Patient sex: M
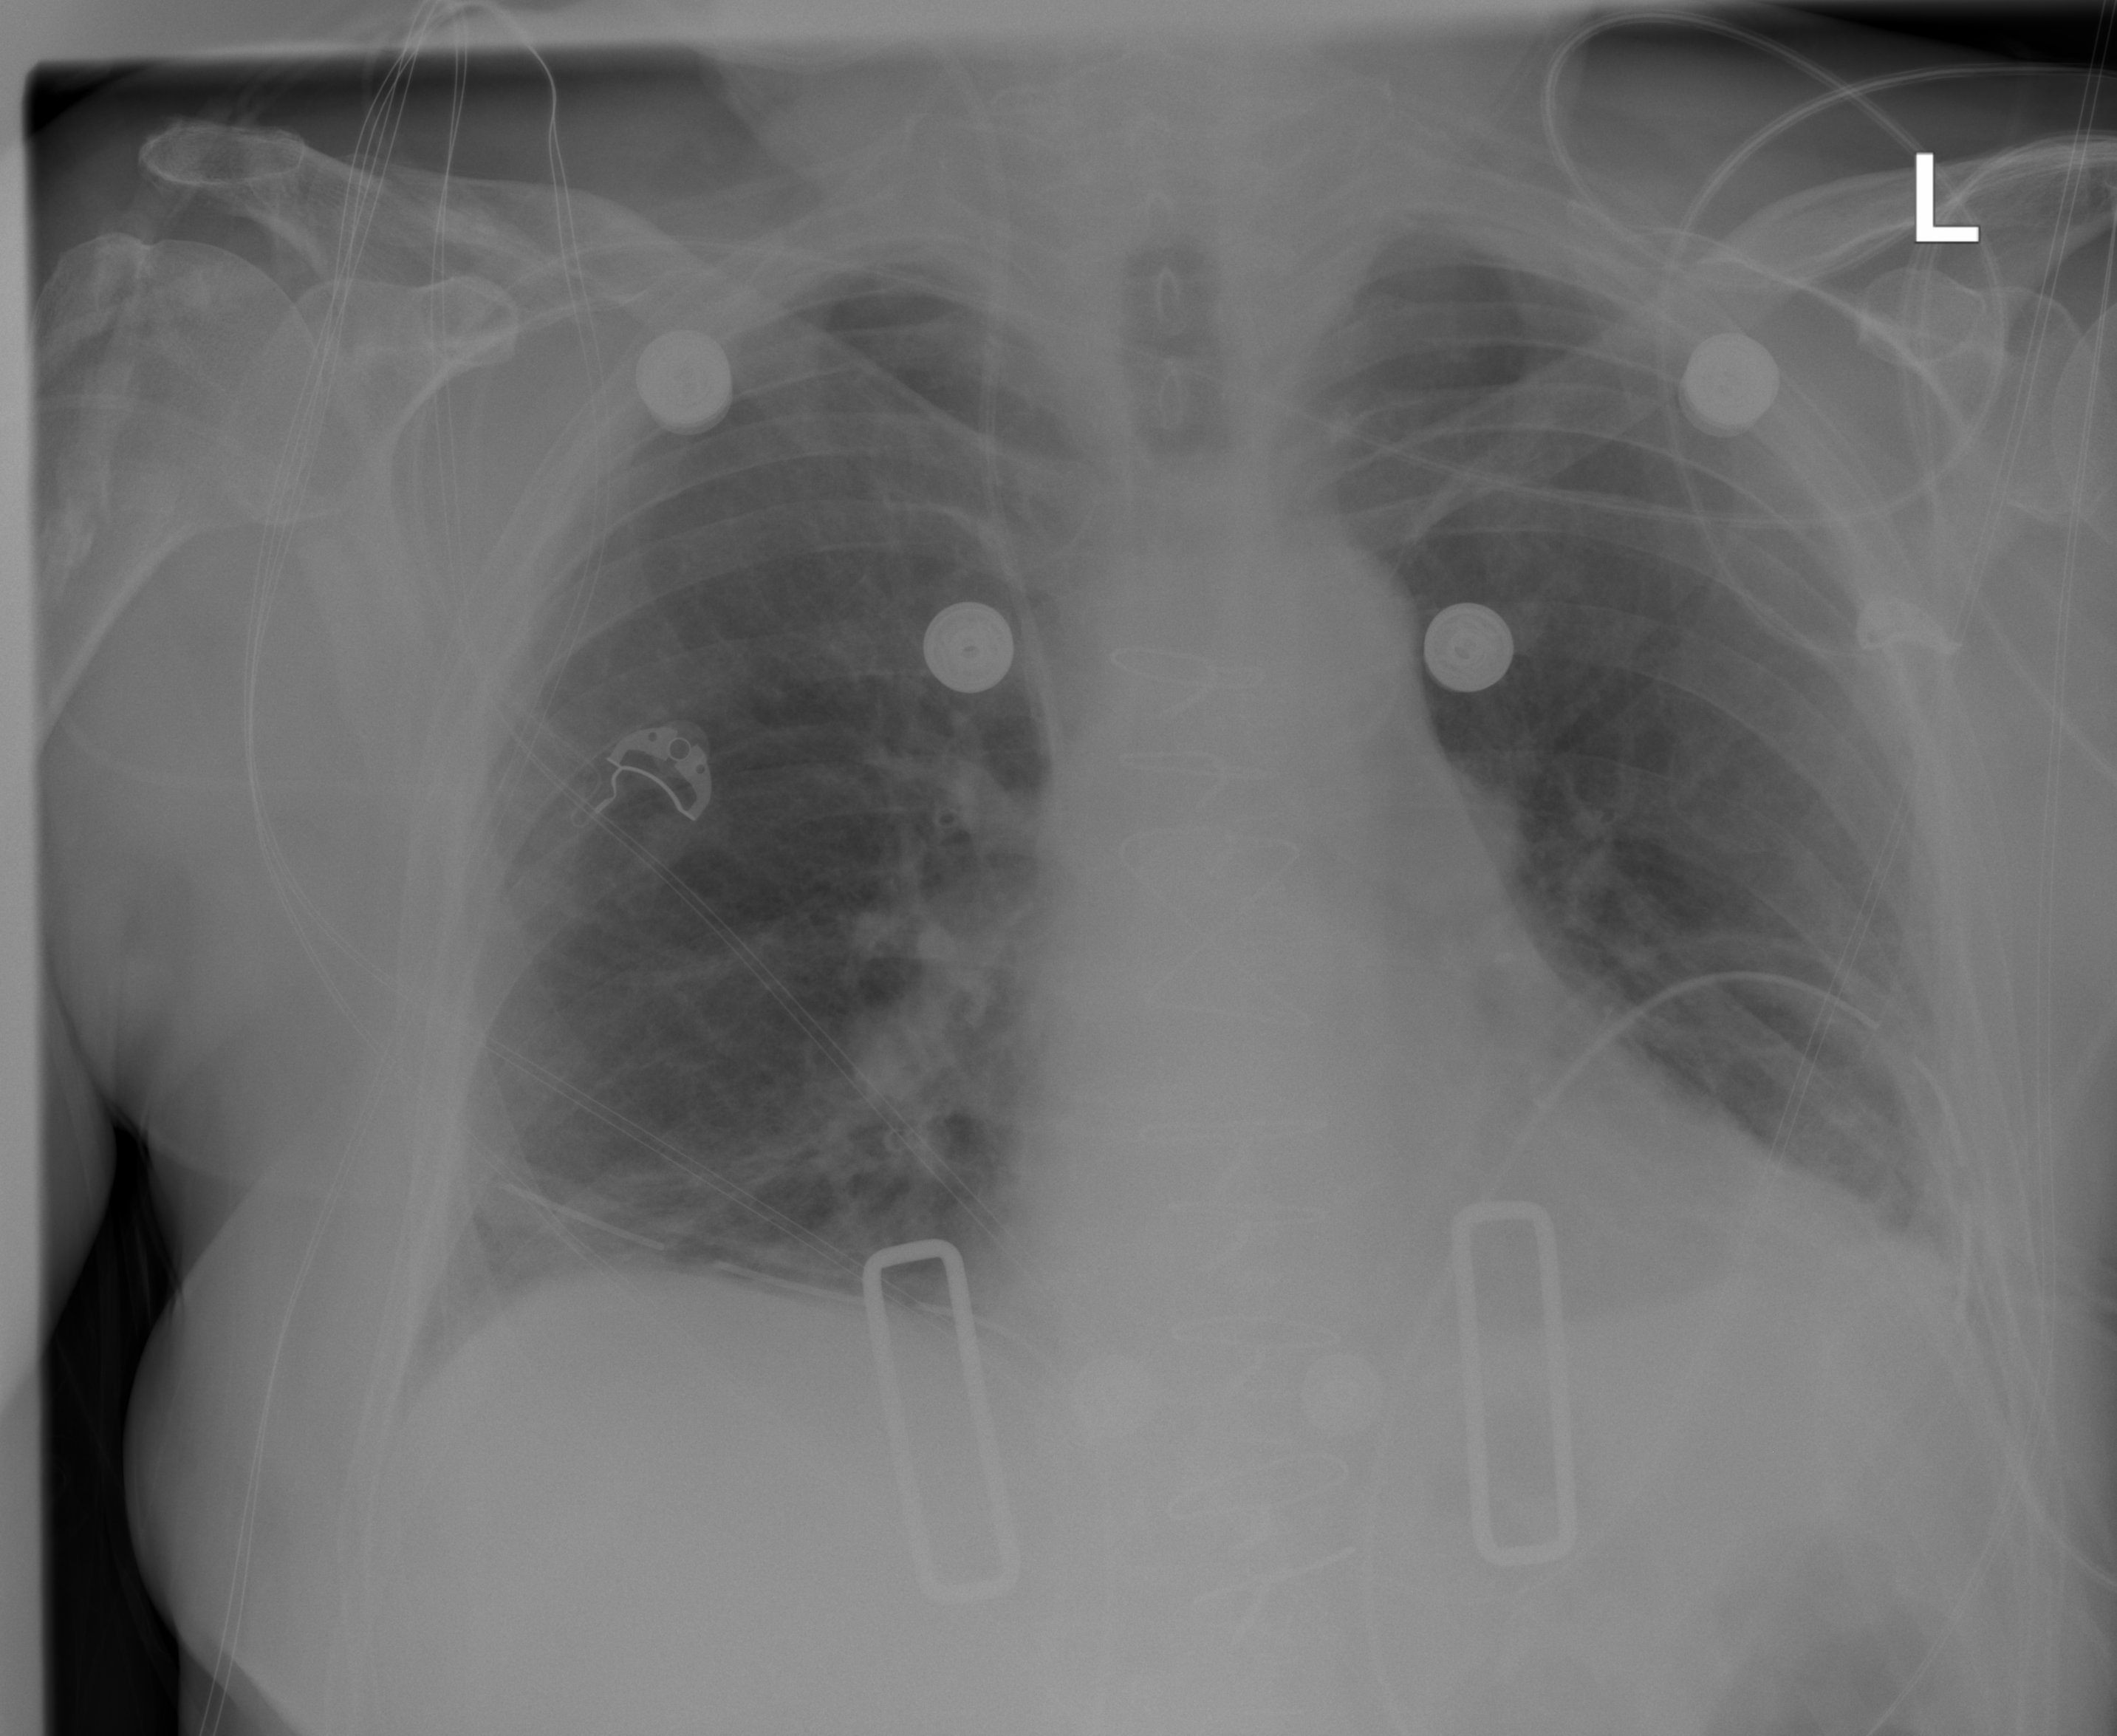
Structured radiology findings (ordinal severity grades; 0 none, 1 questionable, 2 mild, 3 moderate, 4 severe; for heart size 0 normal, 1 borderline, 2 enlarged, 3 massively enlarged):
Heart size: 1
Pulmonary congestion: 0
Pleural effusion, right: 0
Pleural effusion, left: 0
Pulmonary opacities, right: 0
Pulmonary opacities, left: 0
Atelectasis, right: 2
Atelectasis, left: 2